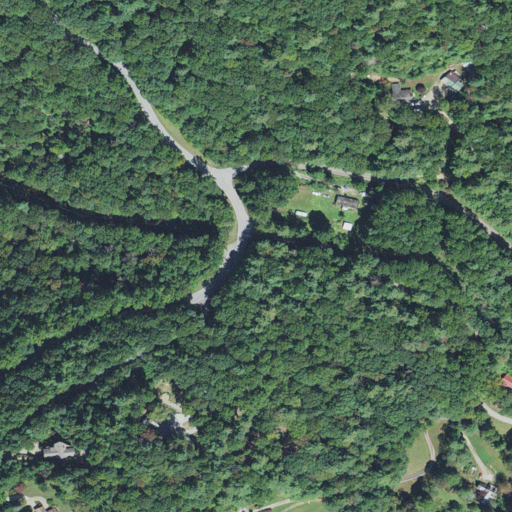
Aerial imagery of gap in North Carolina named Wilson Gap containing mixed forest, open development, and deciduous forest